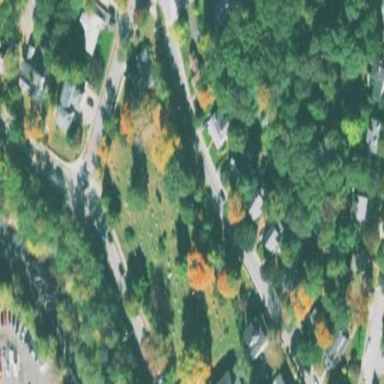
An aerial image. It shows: Grave yard.